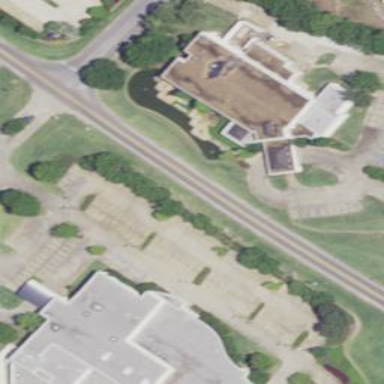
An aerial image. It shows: Clinic building offering healthcare services.